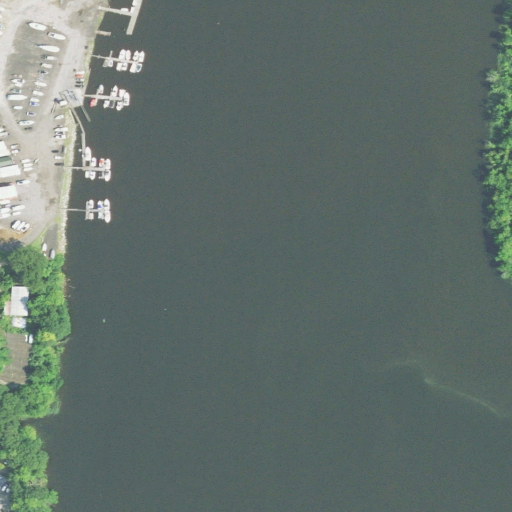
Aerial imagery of bar in Connecticut named Drews Bar containing open water, high intensity development, medium intensity development, low intensity development, open development, deciduous forest, herbaceous wetlands, and woody wetlands